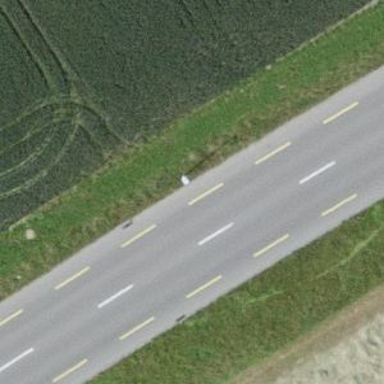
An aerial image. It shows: Secondary road with asphalt surface and designated cycle lane.